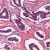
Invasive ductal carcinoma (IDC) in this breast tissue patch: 1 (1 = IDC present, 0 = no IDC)